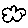
Label: cloud